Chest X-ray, AP view. Patient: 57 years old, sex F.
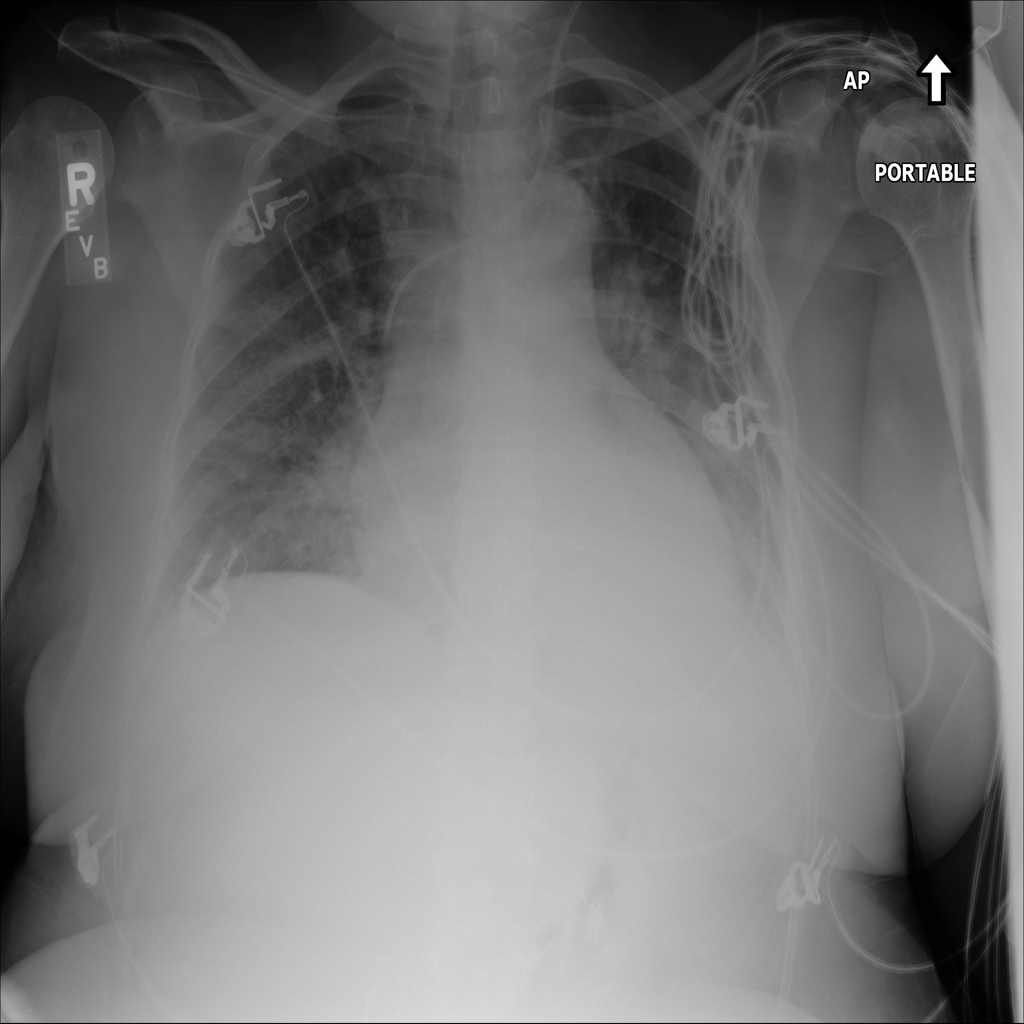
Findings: Edema, Infiltration